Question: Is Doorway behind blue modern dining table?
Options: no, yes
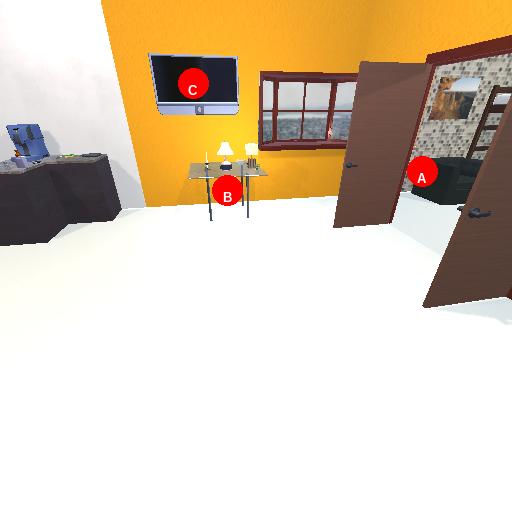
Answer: no